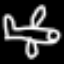
Label: airplane